Question: I have programmed a paint application in the processing programming language. I want the letters and/or words I or a user places on the paint application to be recognised and to be printed out in a terminal to start of with.
For example, if the following text is painted on by the user:

Then the word stack will be printed to the terminal.
Ive googled that natural language can be used. But i'm struggling in applying this, after reading the theory on this.
Any one have any suggestions on easy ways to do this?
Many thanks!
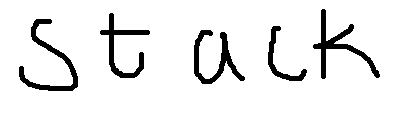
Answer: What you are talking about is OCR (optical character recognition). A search on DuckDuckGo for "OCR basics optical character recognition" will net you some good links. Try this one: <URL>.
best of luck.
mike.